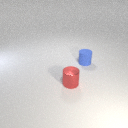
small blue rubber cylinder to the right of small red metal cylinder